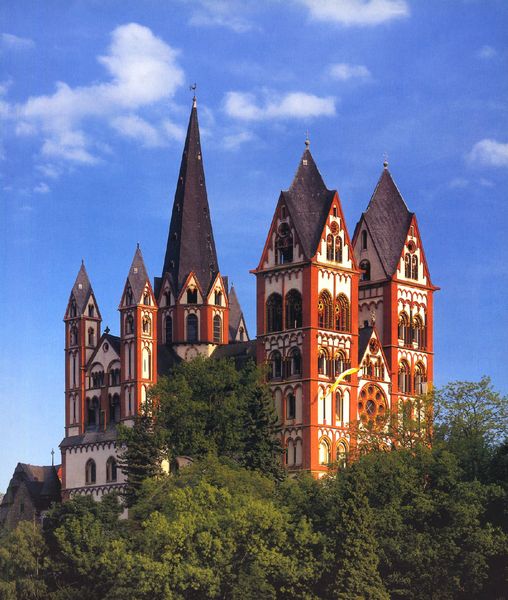
Titel: Stifts- und Pfarrkirche St. Georg und Nikolaus in Limburg an der Lahn
Standort: Limburg a.d. Lahn (EU - D - H)
Schlagwörter: baum, blau, himmel, vogel, weiß, wolken, bäume, gelb, grün, kirchturm, fenster, orange, schwarz, dach, gebäude, haus, rot, schloss, architektur, spitze, büsche, gebüsch, kirche, turm, himmelblau, dächer, giebel, spitz, uhr, bögen, burg, türme, dom, verziert, rotweiß, sandstein, rosette, spitzbögen, schiefer, fachwerk, katholisch, festund, katholische kirche, vrziert